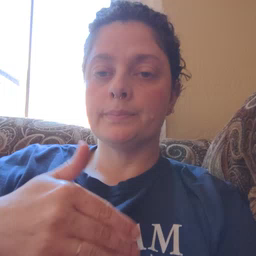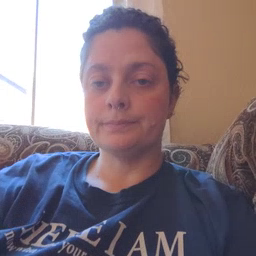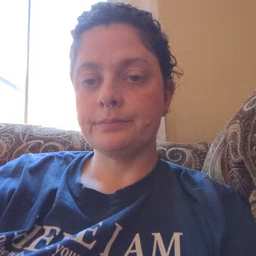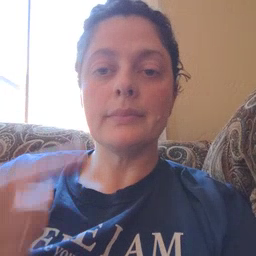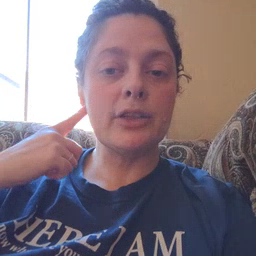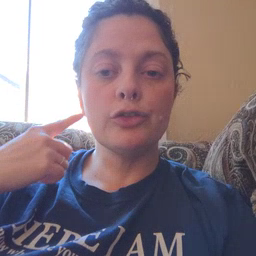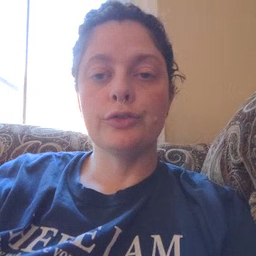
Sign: hear